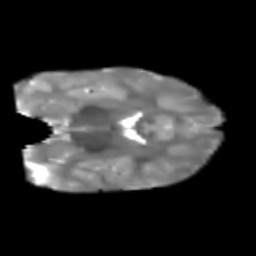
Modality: T2w
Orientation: coronal
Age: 7
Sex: male
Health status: healthy